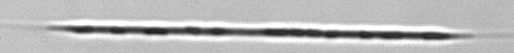
Label: Rhizosolenia